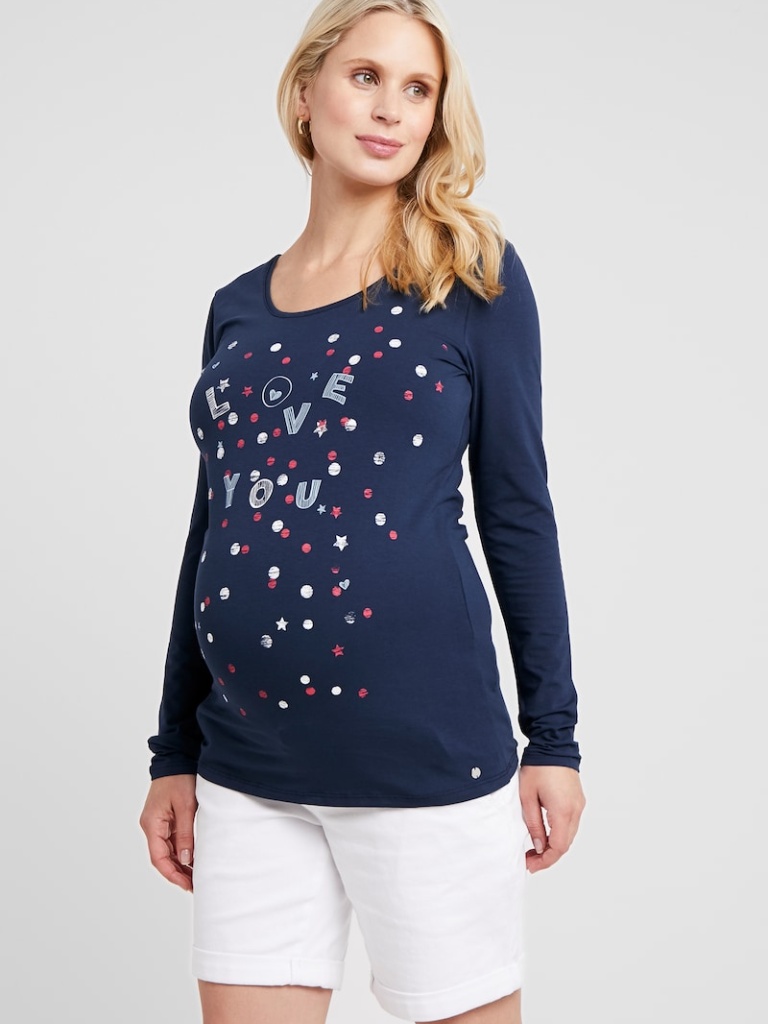
cotton relaxed a long-sleeved with the sleeves down hip length Untucked scoop t-shirt